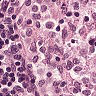
Metastatic tissue present: no